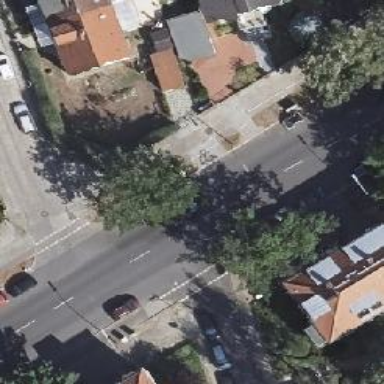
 featuring sidewalks on both sides and cycle track."